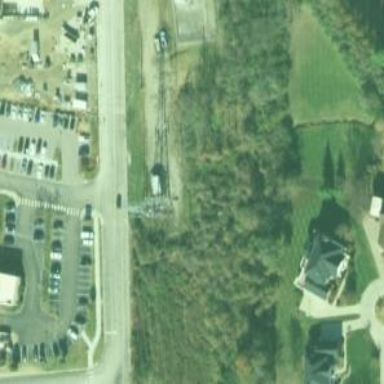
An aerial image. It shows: Lattice structure tower used for power distribution.